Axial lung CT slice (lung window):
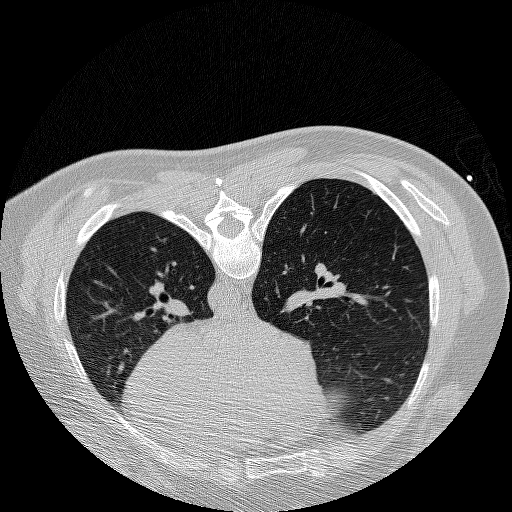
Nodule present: no